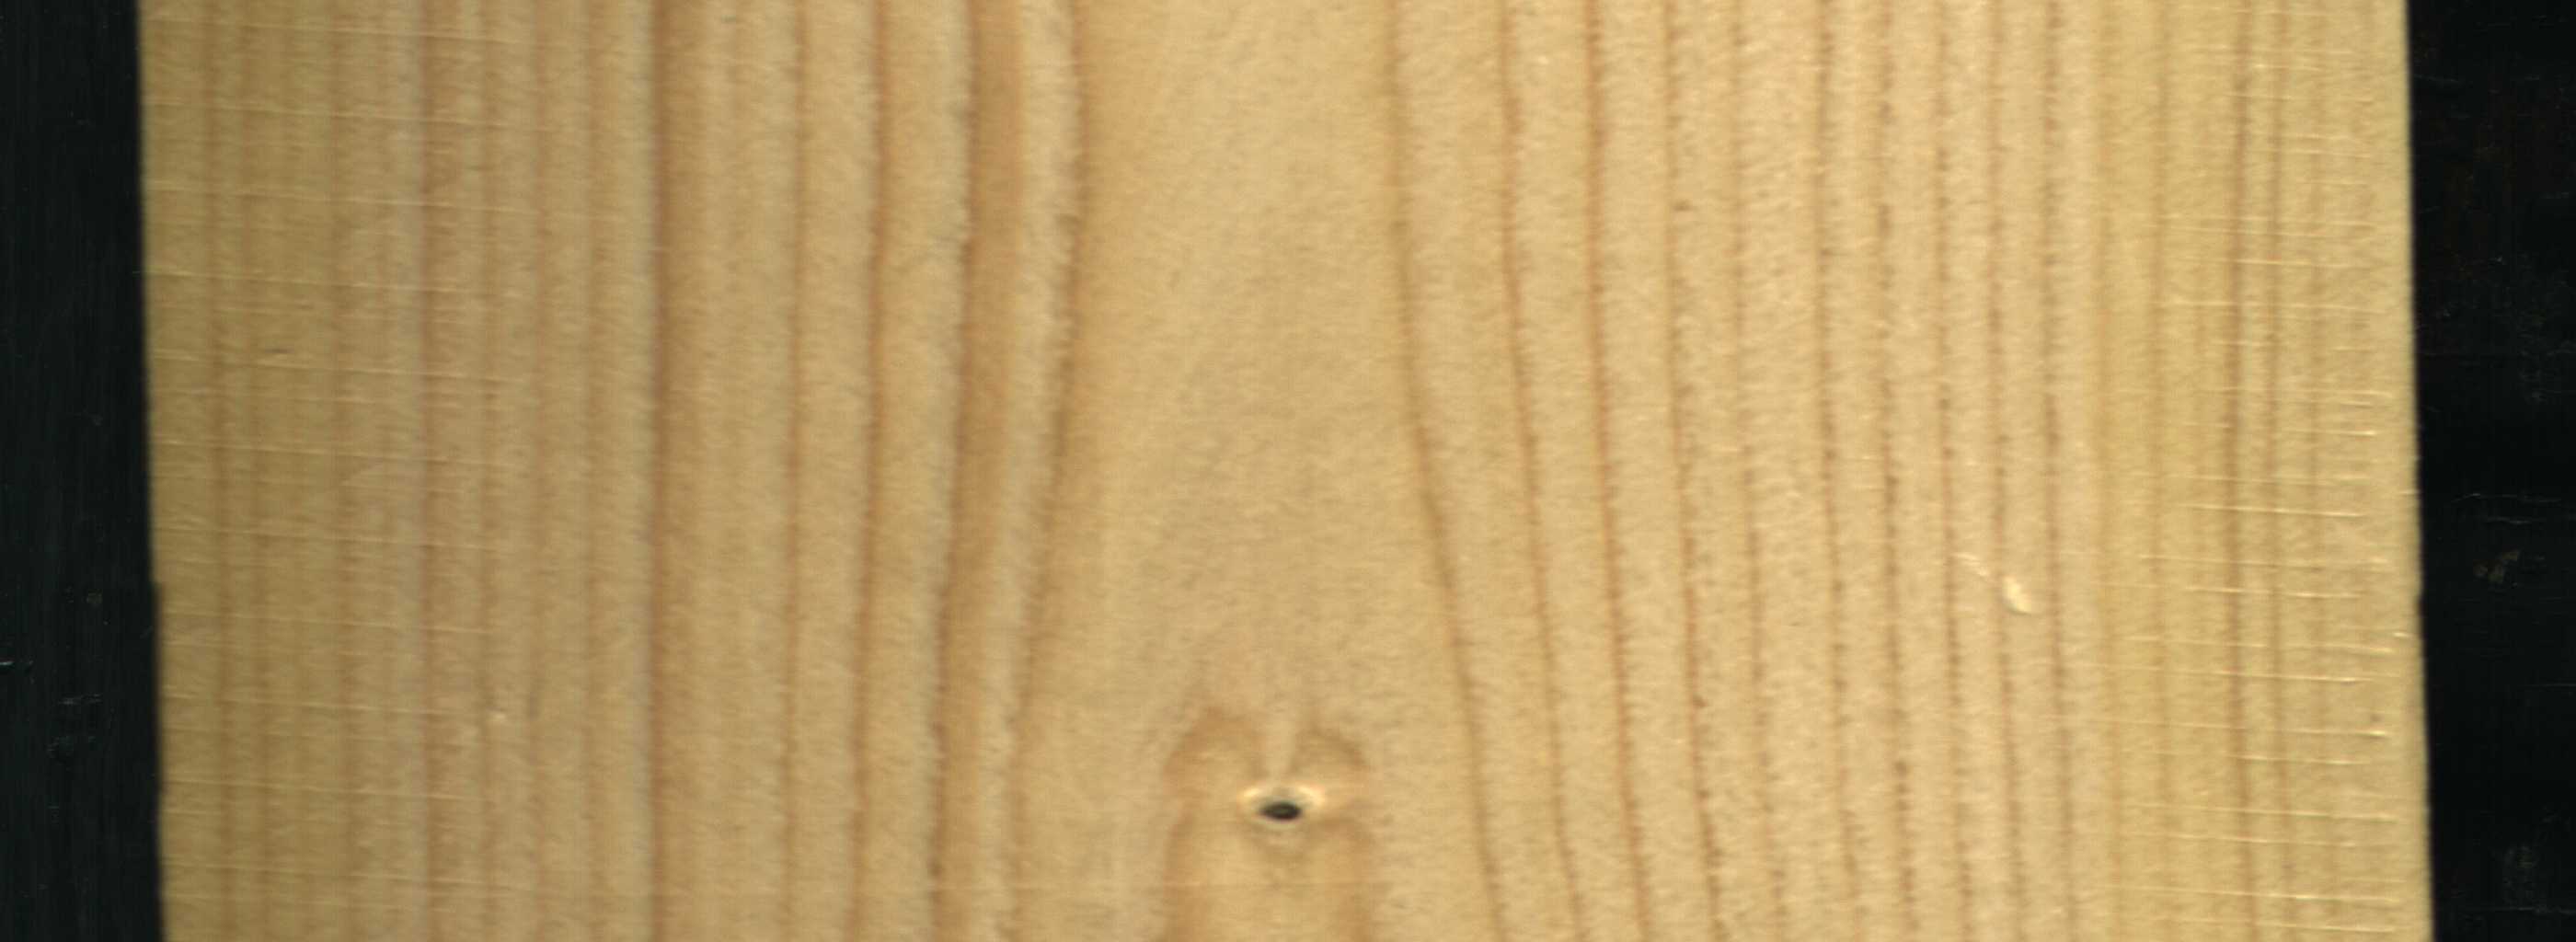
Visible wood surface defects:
Dead_Knot